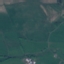
Land use / land cover: Pasture